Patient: sex M, age 74
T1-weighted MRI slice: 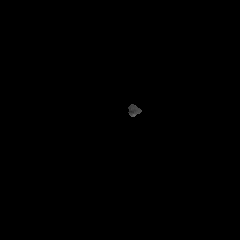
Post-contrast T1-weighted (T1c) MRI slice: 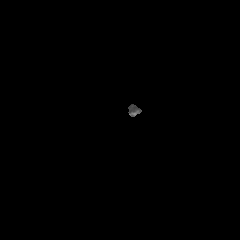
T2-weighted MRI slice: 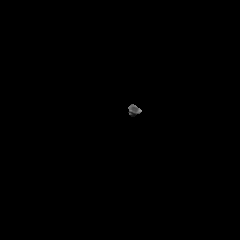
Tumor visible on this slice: no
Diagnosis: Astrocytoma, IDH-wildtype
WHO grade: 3